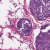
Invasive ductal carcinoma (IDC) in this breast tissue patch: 0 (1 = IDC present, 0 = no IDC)